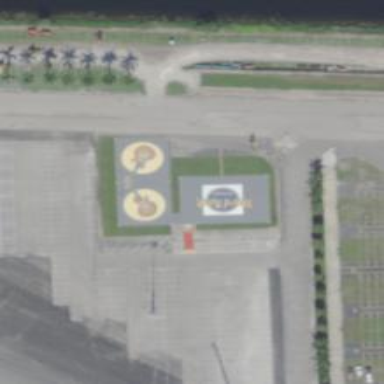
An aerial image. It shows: Image showing helipad at airport.